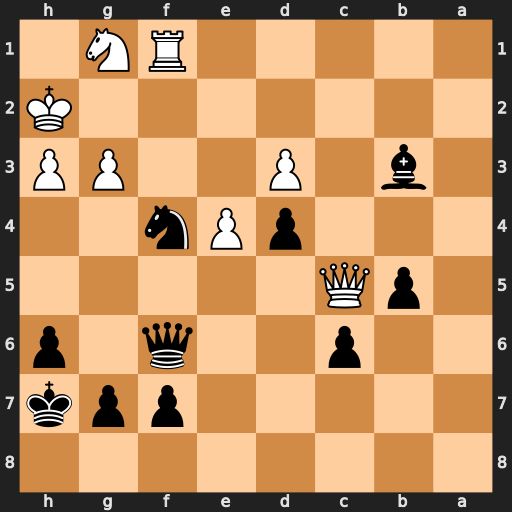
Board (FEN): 8/5ppk/2p2q1p/1pQ5/3pPn2/1b1P2PP/7K/5RN1
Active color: b
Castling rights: -
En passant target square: -
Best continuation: Nxd3 Rxf6 Nxc5